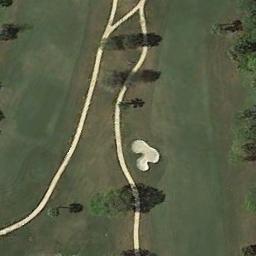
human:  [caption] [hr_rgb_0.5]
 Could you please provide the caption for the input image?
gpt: Numerous trees are beside the golf course .

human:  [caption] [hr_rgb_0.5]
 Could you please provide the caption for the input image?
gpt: The golf course has two fairways, Some roads, Barrier trees and a sandpit .

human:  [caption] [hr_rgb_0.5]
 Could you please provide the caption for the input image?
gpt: There are a few bunkers and a few paths on the large green lawn on the golf course and many trees .

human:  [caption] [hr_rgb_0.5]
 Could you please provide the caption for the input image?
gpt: There are more than a dozen bunkers and winding paths in this area .

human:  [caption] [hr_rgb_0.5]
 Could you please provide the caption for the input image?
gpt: There are two paths and a bunker on the golf course .